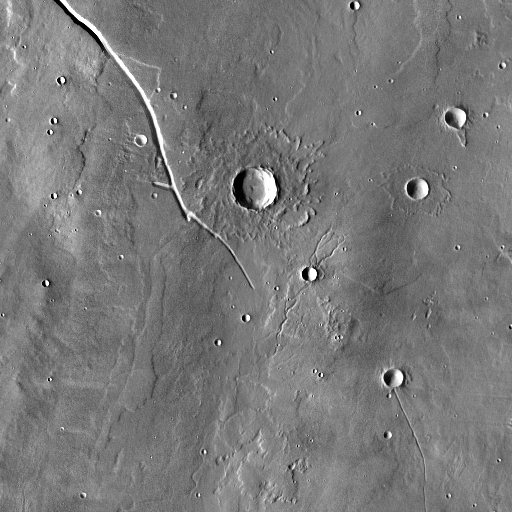
Crater classes present: Background, Other, Layered